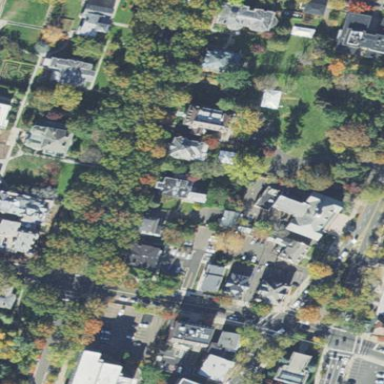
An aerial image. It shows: Neighbourhood with historic district.